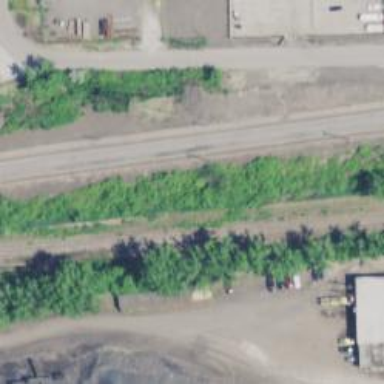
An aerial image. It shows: Abandoned railway.